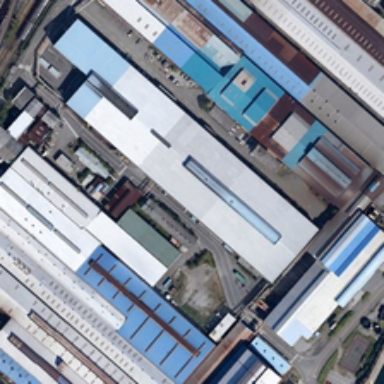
Many large factories are built in the factory .